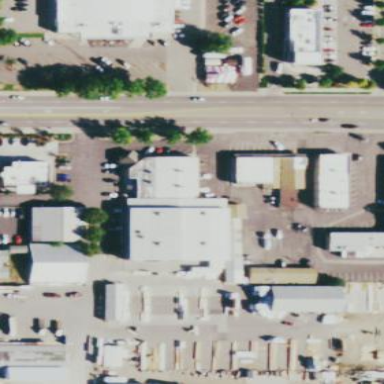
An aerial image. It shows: Hardware shop located in building.